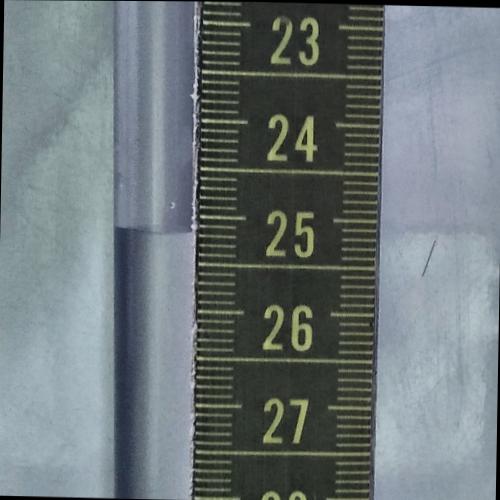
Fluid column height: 25.2 cm